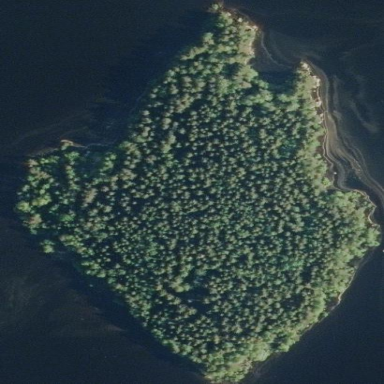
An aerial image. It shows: Island covered with woodland.